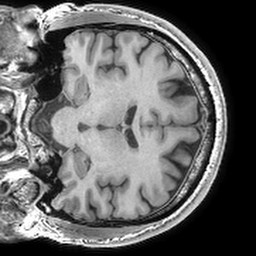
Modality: T1w
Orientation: coronal
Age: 54
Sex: male